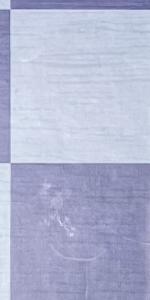
Label: Empty